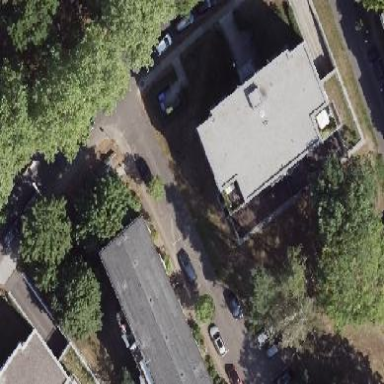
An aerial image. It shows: Flat-roofed apartment building.